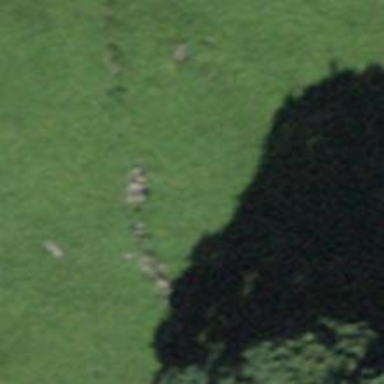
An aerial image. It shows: Wall made of dry stone.